Interaction volume radius: 10 \u00c5
Interaction volume height: 15 \u00c5
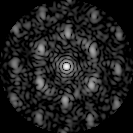
Disorder parameter: 0.5384